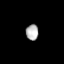
Tissue: lung
Cell type: Fibroblasts
Senescence score: 0.5499
Nuclear area (px): 197
Mean DAPI intensity: 175.32